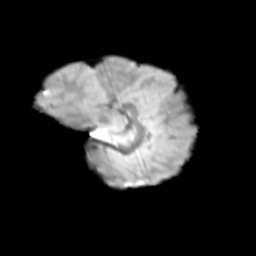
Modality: T2w
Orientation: sagittal
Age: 11
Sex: female
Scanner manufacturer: siemens
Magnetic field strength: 3 T
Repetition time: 3.8 s
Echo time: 0.07 s